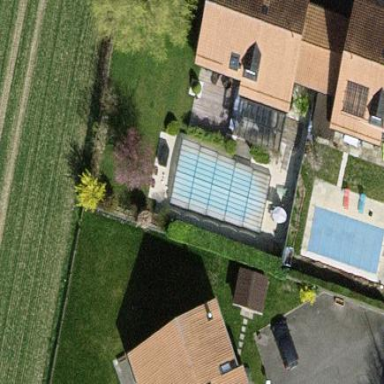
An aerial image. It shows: Swimming pool located in leisure land.